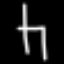
Label: chair